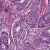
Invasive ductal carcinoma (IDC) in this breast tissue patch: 1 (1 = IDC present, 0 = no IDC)